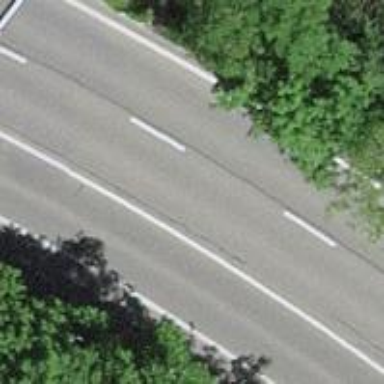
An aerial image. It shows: Secondary road with asphalt surface.